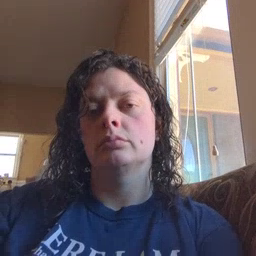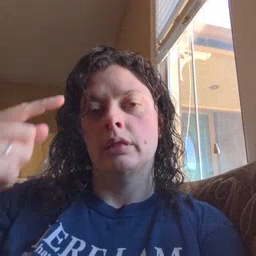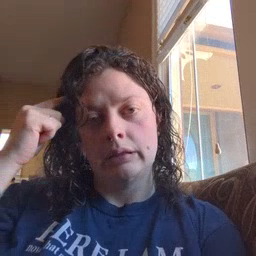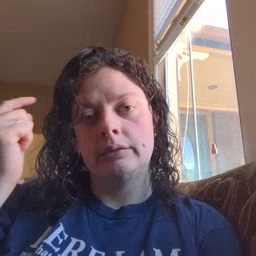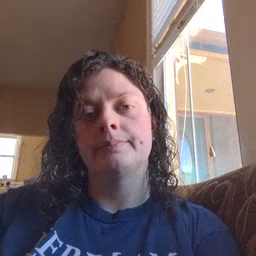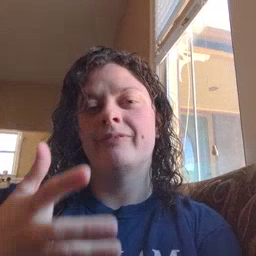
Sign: think